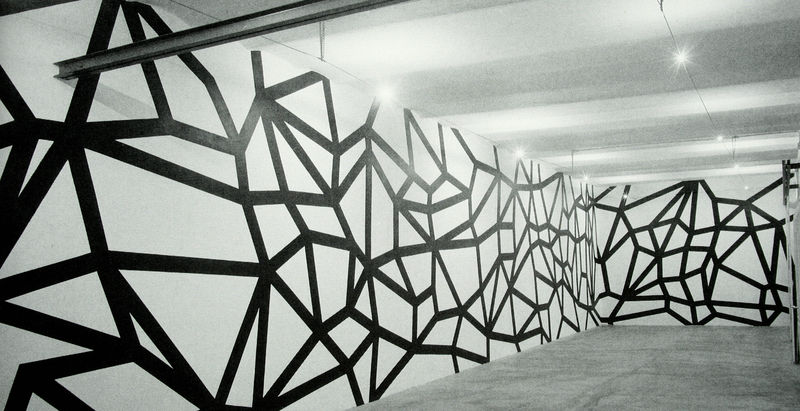
Titel: Installation Le Casa D'Arte, Mailand - Continuous forms
Künstler: Sol Lewitt
Schlagwörter: schatten, weiß, grau, lampe, lampen, licht, raum, schwarz, wand, gitter, boden, decke, ecke, abstrakt, linien, scheinwerfer, wandmalerei, balken, halle, wände, stern, linie, schwarzweiss, strich, sol, wandbild, streben, lewitt, netz, installation, gitternetz, netzt, stellwände, u träger, sol lewitt, strahler, doppel u träger, itter, metallträger, u eisen, wnadmalerei